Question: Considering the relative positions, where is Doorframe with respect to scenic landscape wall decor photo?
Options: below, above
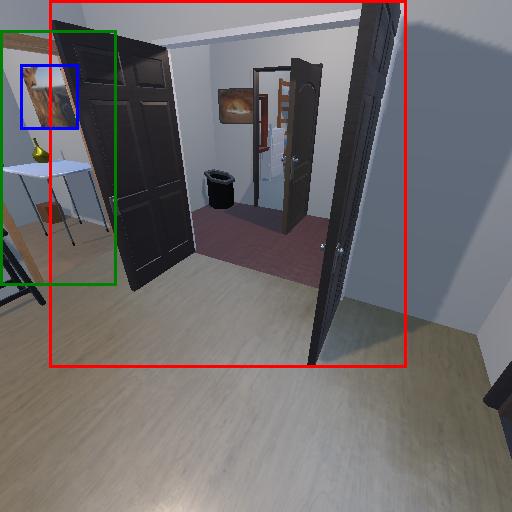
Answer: below